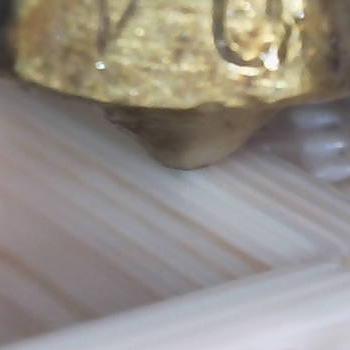
Flow rate: 56%